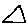
Label: triangle